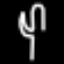
Label: fork